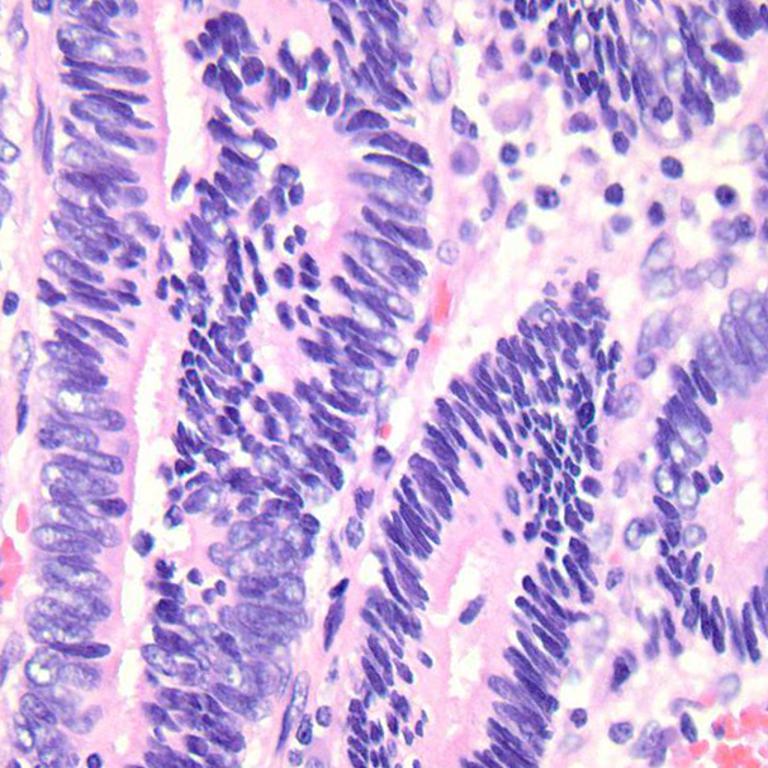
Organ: colon
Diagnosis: adenocarcinomas